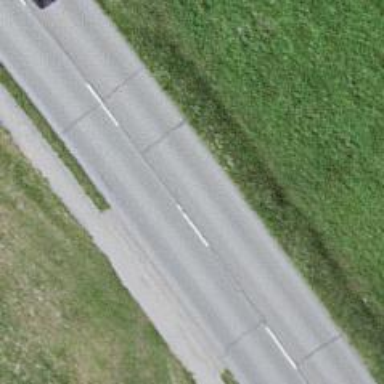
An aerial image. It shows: Asphalt road classified as primary highway.